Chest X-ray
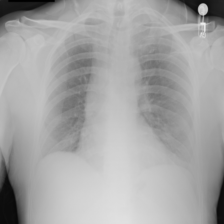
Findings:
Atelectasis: negative
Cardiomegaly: negative
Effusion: negative
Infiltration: negative
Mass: negative
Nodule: negative
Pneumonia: negative
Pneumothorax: negative
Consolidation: negative
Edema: negative
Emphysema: negative
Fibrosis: negative
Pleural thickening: negative
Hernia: negative